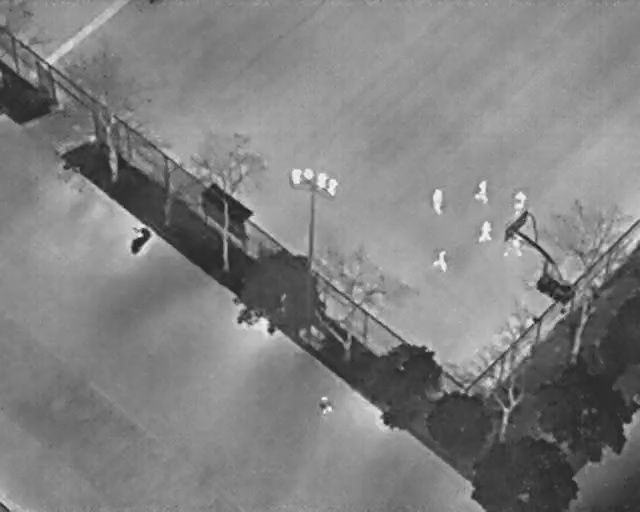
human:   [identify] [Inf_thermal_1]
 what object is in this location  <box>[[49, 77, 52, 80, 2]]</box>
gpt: <ref>1 medium person at the bottom</ref>